Question: I have to make a Master-Detail scenario where in the master I can show many types of items, that they all implement 'IDto':
'''
interface IDto
{
int Id { get; set; }
string Title { get; set; }
EntityType { get; set;
}
enum EntityType
{
Contact,
Person,
Company,
Customer
Employee,
Vendor,
Job
}
'''
Note: I am using Entity Framework EDM (generated 'ObjectContext' and 'EntityObject's).
The class hierarchy is that 'Contact' is the subclass for 'Person' and 'Company', 'Person' is the baseclass of 'Employee', 'Company' is the baseclass of 'Vendor'. 'Customer' has a property 'Contact' that can be either a 'Contact' or a 'Person', and has a list of 'Job'.

Now in the master list, I want to load a collection of DTOs from the 'DomainService' (it's a 'LinqToEntitiesDomainService<ObjectContext>', and I want only the specified fields in the 'IDto' contract to be selected, then, when selected, load the entire entity with all its fields/related data etc. in the details area.
: I thought about another idea.
Create a database-view (SQL2008) that returns the 3 rows of the above 'IDto' contract where the enum will be stored as int or tinyint (will then change the enum to byte), then in the edm I can make a table-per-hierarchy for each EntityType stored in the list, and return it from the 'DomainService'.
BTW, all the enum values will be used for the query, in fact, no entity will return 'Contact' for its 'EntityType' property, because 'Contact' is abstract and can be either a 'Person' or a 'Company', but I still want to have an option to query both of them.
The customer also wants, for each one of the items in the list, also all its jobs.
Based on the hierarchy I described above, for a 'Customer' - select all its jobs; for a 'Contact' or a 'Person' - select its 'Customer''s 'Job's (if its a 'Customer'). 'Vendor' or 'Employee's are not meant to be register with 'Job's.
I think the only way I can do this is with database-views.
Am I wrong? What are the consequences? I am using SL5 with RIA.
Is the Views way good? Or I should handle all the queries in the client using a client POCO? because really this value are only used to retrieve the contact name and its jobs. further details and manipulation will be done in other views on the 'Entity' entities them selves.
So what do you experts think?
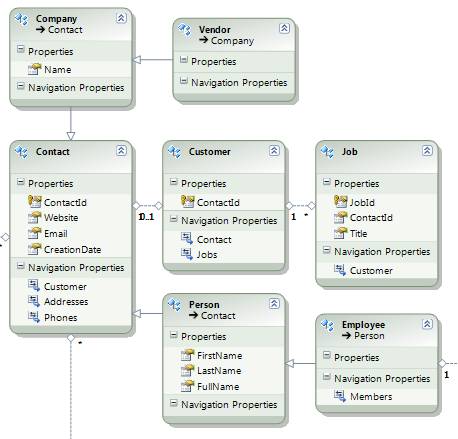
Answer: I've found <URL> post very useful, and it actually let me to a desicion.
1. Database views is not necessarily the right approach
2. Will return the partial entities thru POCO DTOs from the domain service.